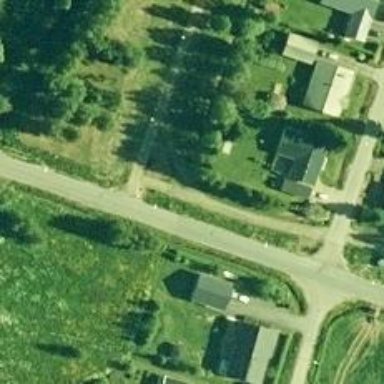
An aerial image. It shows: Asphalt cycleway.